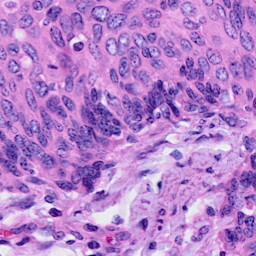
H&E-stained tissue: Cervix